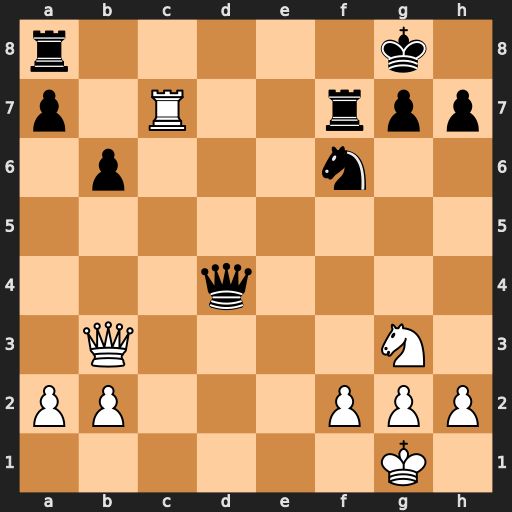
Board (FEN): r5k1/p1R2rpp/1p3n2/8/3q4/1Q4N1/PP3PPP/6K1
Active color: w
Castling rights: -
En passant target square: -
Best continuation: Qxf7+ Kh8 Qxg7#